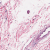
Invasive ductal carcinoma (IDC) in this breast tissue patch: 0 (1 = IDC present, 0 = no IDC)